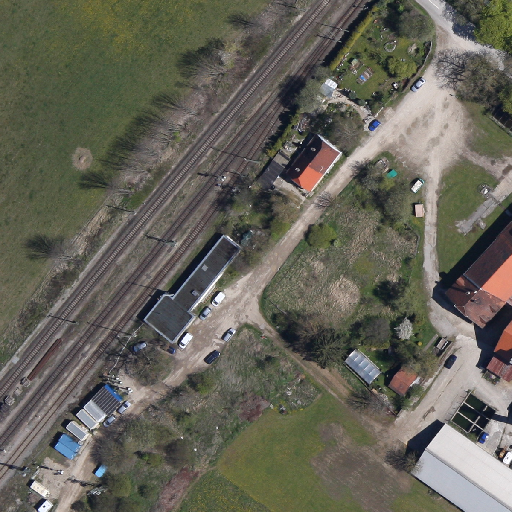
Referring expression: unpaved road